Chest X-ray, AP view. Patient: 31 years old, sex M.
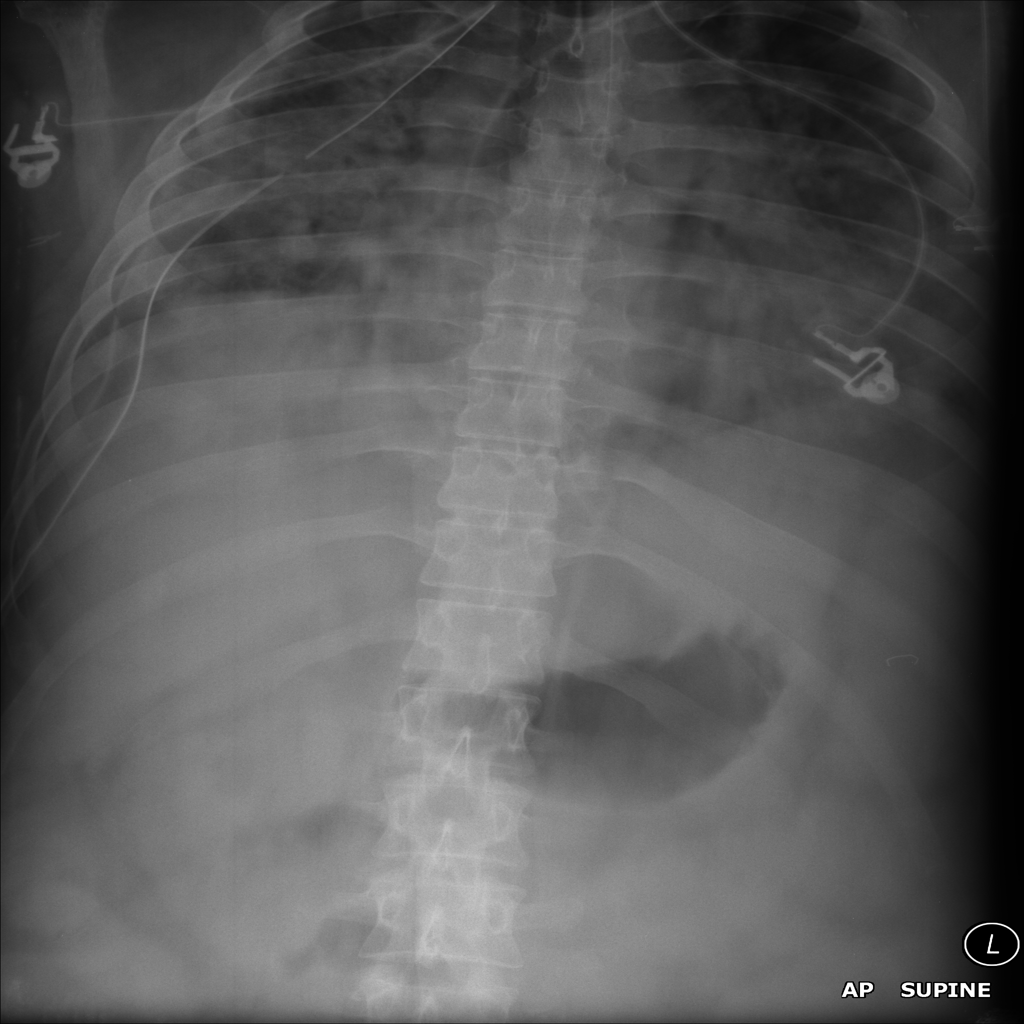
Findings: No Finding